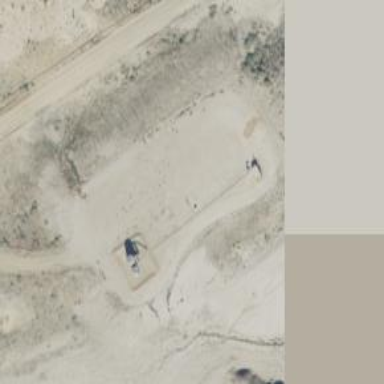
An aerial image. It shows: Petroleum well.